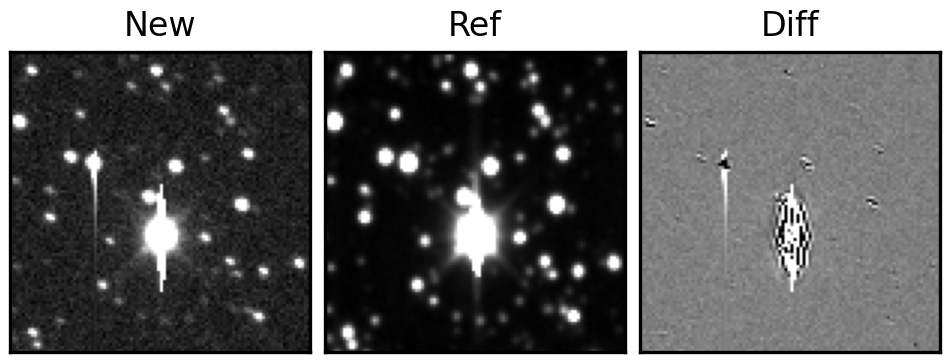
Label: bogus